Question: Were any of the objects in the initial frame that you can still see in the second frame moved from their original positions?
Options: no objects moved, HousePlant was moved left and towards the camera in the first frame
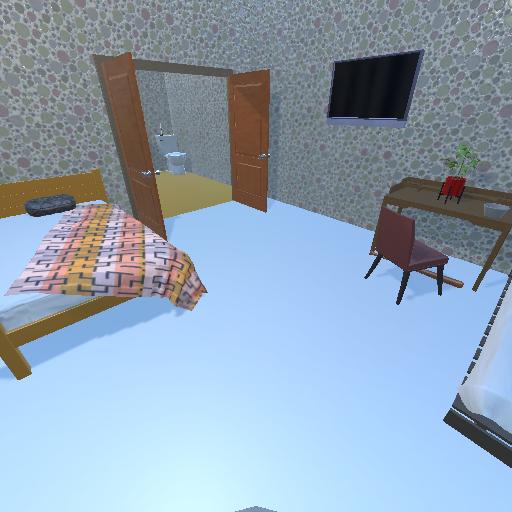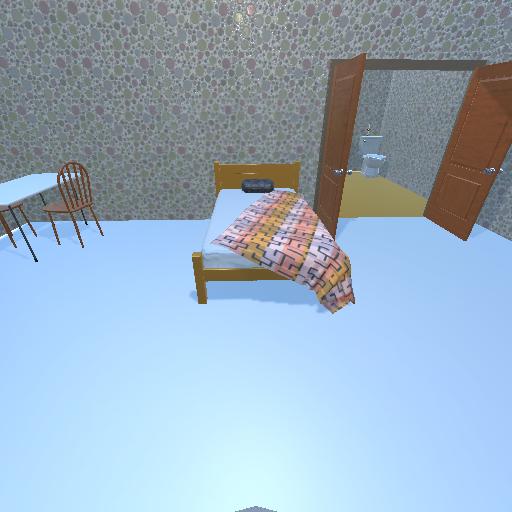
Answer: no objects moved